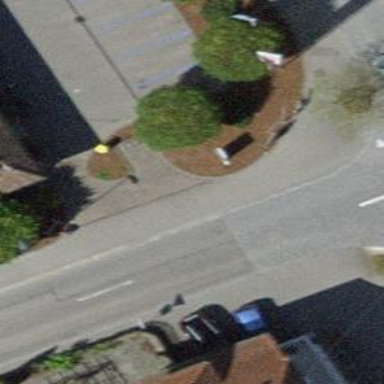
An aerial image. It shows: Post box.